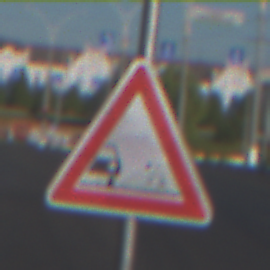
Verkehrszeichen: SplittSchotter
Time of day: MorningAfternoon
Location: Outdoor (Urban)
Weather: Clear
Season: NotSpecified
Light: Natural